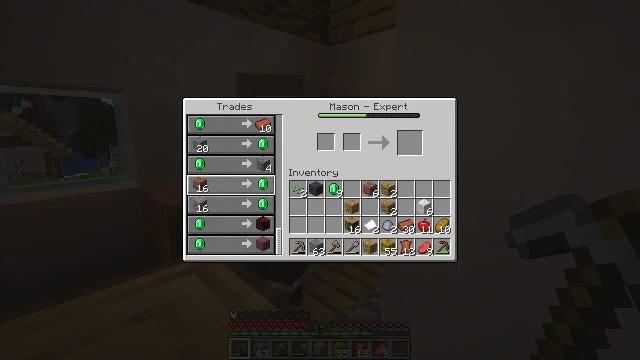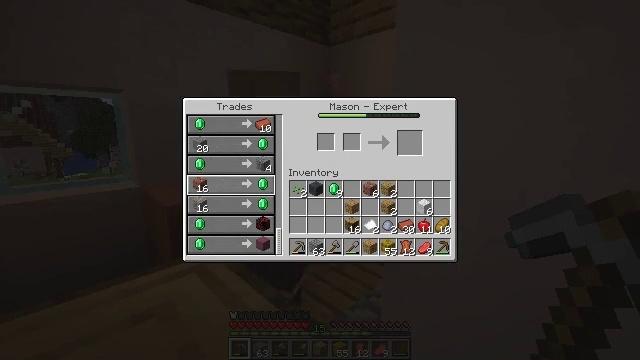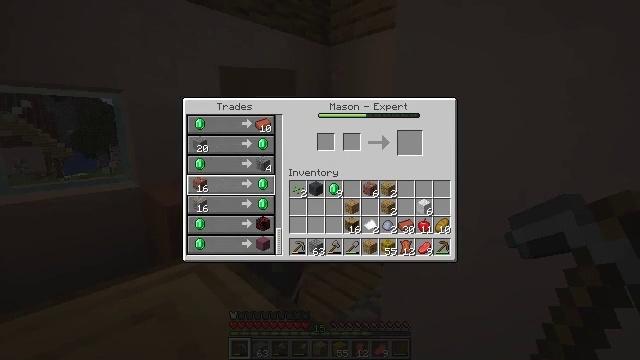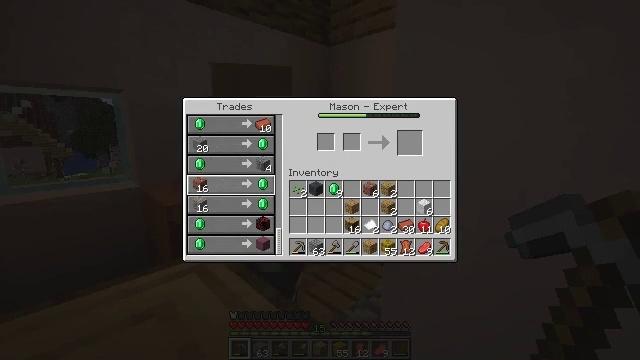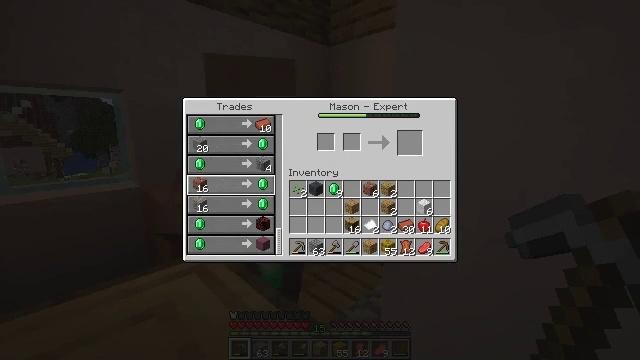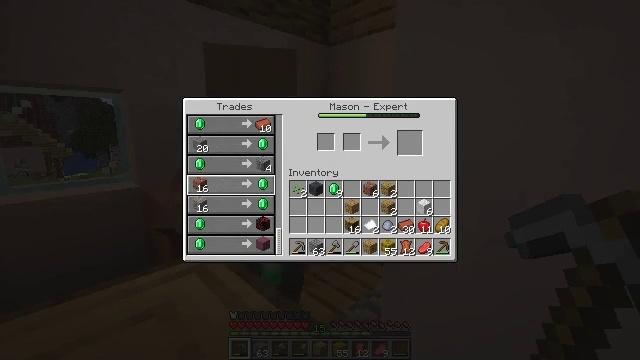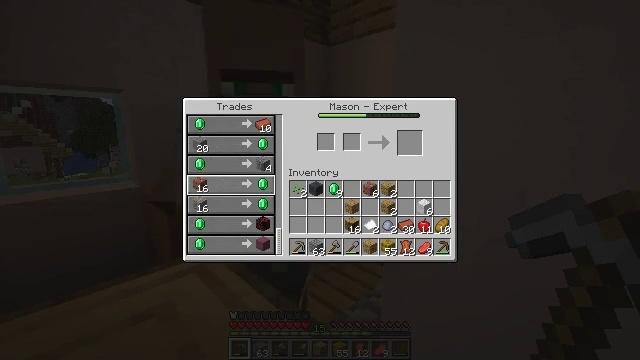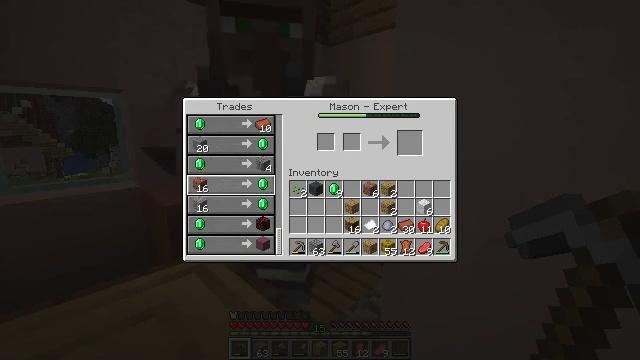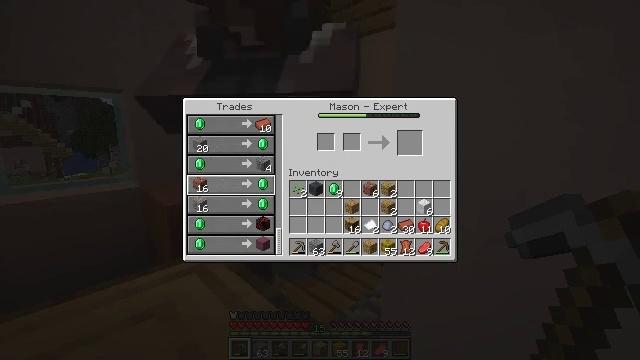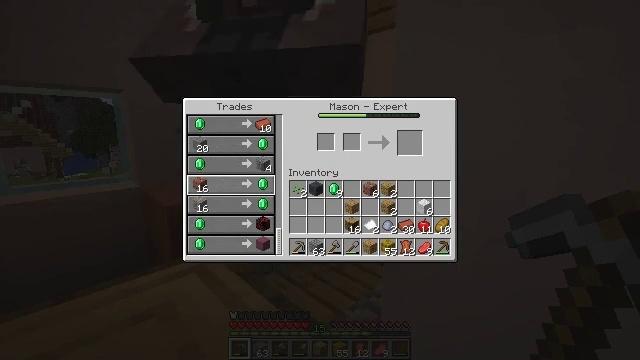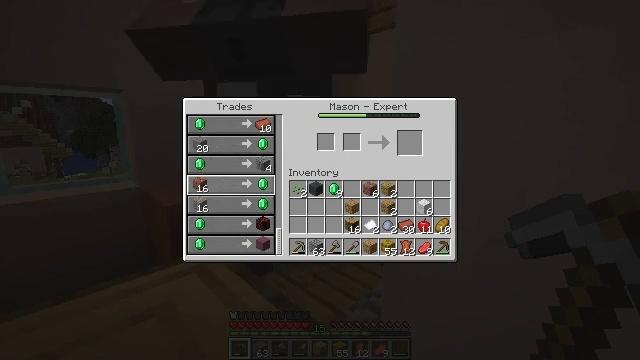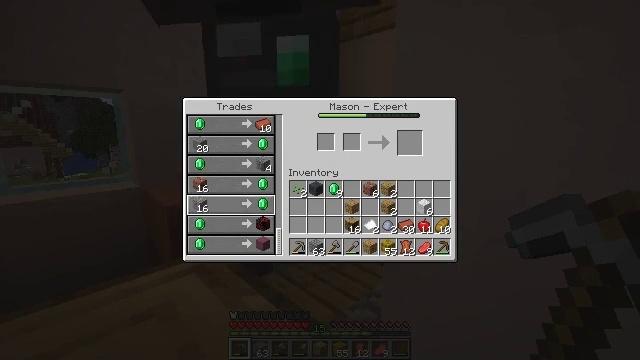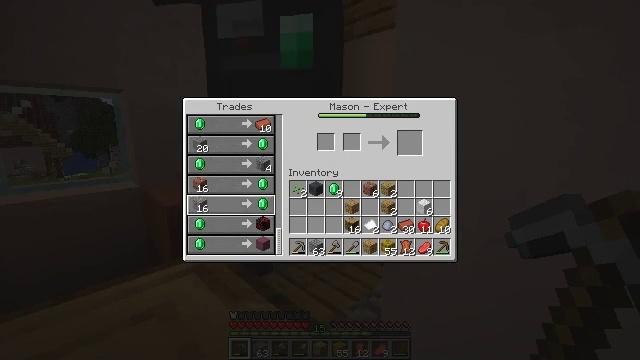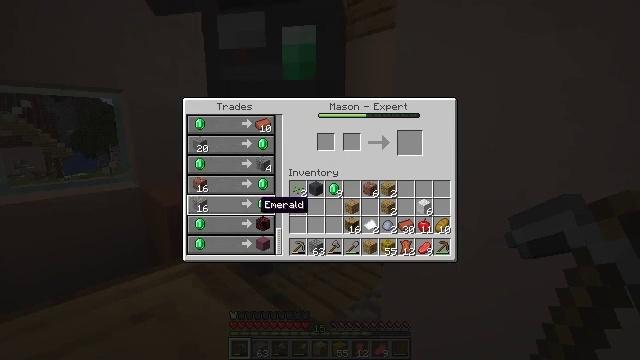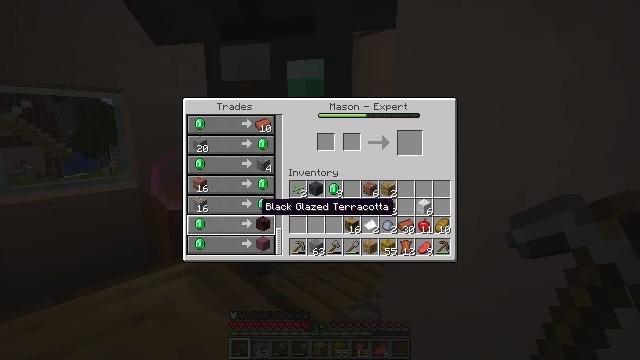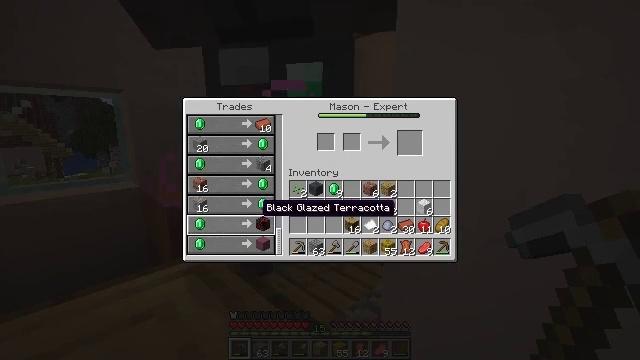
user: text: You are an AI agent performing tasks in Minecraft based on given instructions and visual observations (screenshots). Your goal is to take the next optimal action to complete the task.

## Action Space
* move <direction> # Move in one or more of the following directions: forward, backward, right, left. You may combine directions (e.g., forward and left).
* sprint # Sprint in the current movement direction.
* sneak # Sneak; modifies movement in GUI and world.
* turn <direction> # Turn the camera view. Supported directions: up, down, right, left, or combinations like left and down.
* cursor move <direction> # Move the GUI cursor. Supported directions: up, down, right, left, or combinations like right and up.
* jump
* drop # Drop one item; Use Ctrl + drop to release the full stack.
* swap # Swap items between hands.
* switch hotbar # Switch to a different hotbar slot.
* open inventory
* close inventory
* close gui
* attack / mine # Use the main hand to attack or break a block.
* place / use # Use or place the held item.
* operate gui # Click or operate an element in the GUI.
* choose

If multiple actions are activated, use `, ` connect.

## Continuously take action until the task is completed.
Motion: motion action
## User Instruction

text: Craft a black glazed terracotta.
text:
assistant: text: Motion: no_op
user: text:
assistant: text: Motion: no_op
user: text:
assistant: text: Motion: no_op
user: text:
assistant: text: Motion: no_op
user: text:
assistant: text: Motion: no_op
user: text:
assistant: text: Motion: no_op
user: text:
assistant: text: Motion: no_op
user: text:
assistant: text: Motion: no_op
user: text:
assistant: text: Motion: no_op
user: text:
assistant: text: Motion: no_op
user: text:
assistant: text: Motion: cursor move down
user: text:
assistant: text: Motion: cursor move down
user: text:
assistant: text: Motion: cursor move down
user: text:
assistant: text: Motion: no_op
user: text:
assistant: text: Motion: no_op
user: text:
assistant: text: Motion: no_op
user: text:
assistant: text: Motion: no_op
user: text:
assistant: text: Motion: no_op
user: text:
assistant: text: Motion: no_op
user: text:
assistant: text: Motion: no_op
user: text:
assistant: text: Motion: no_op
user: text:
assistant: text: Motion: no_op
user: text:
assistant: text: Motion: no_op
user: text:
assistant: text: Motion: no_op
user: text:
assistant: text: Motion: no_op
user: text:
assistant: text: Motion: no_op
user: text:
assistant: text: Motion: no_op
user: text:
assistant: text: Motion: no_op
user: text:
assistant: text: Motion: no_op
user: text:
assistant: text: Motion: no_op